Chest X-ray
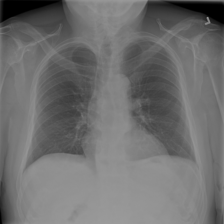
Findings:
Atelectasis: negative
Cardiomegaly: negative
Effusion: negative
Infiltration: positive
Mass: negative
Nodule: negative
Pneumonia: negative
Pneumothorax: negative
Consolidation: negative
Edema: negative
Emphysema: negative
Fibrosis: negative
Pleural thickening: negative
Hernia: negative